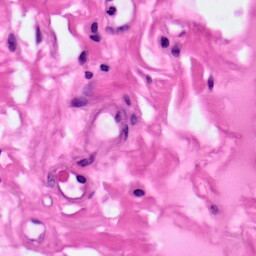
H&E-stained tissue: Pancreatic